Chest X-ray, AP view. Patient: 64 years old, sex M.
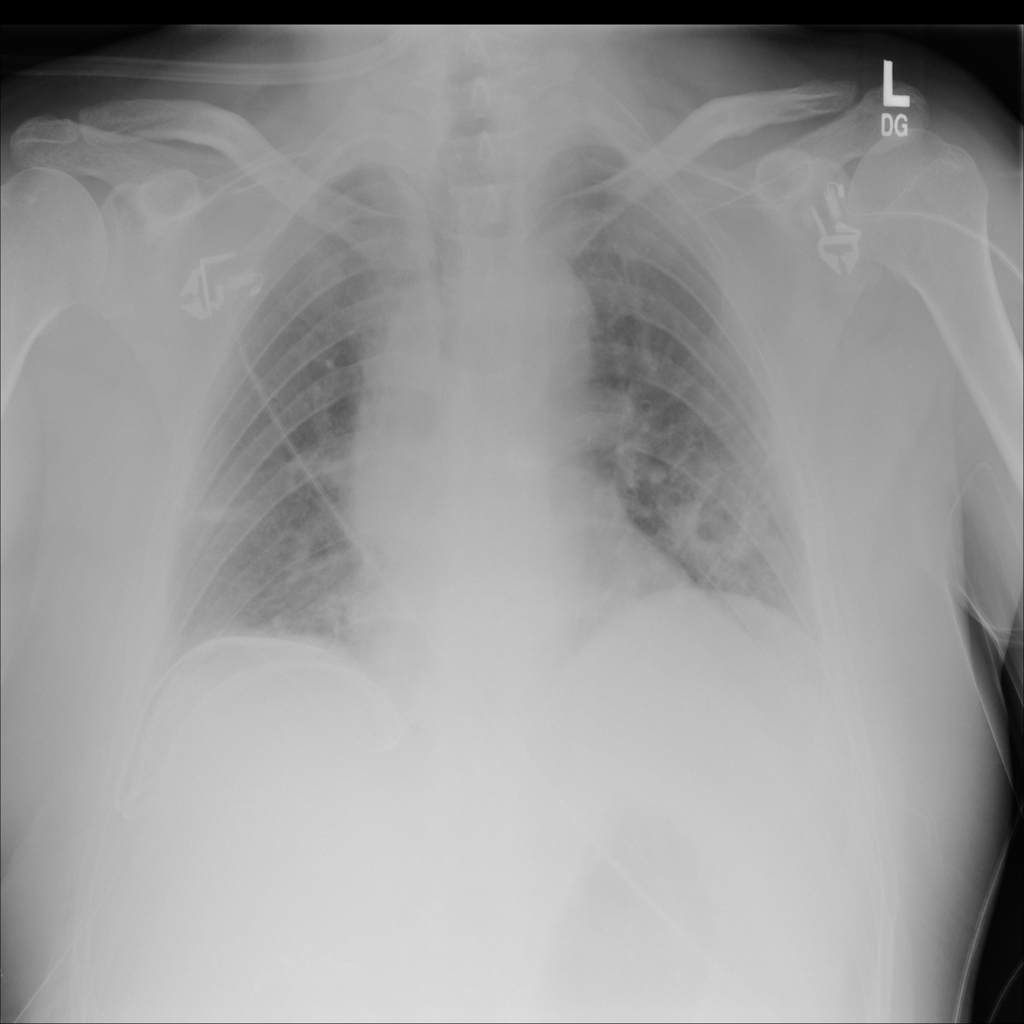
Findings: Atelectasis, Infiltration, Pneumothorax